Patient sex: F
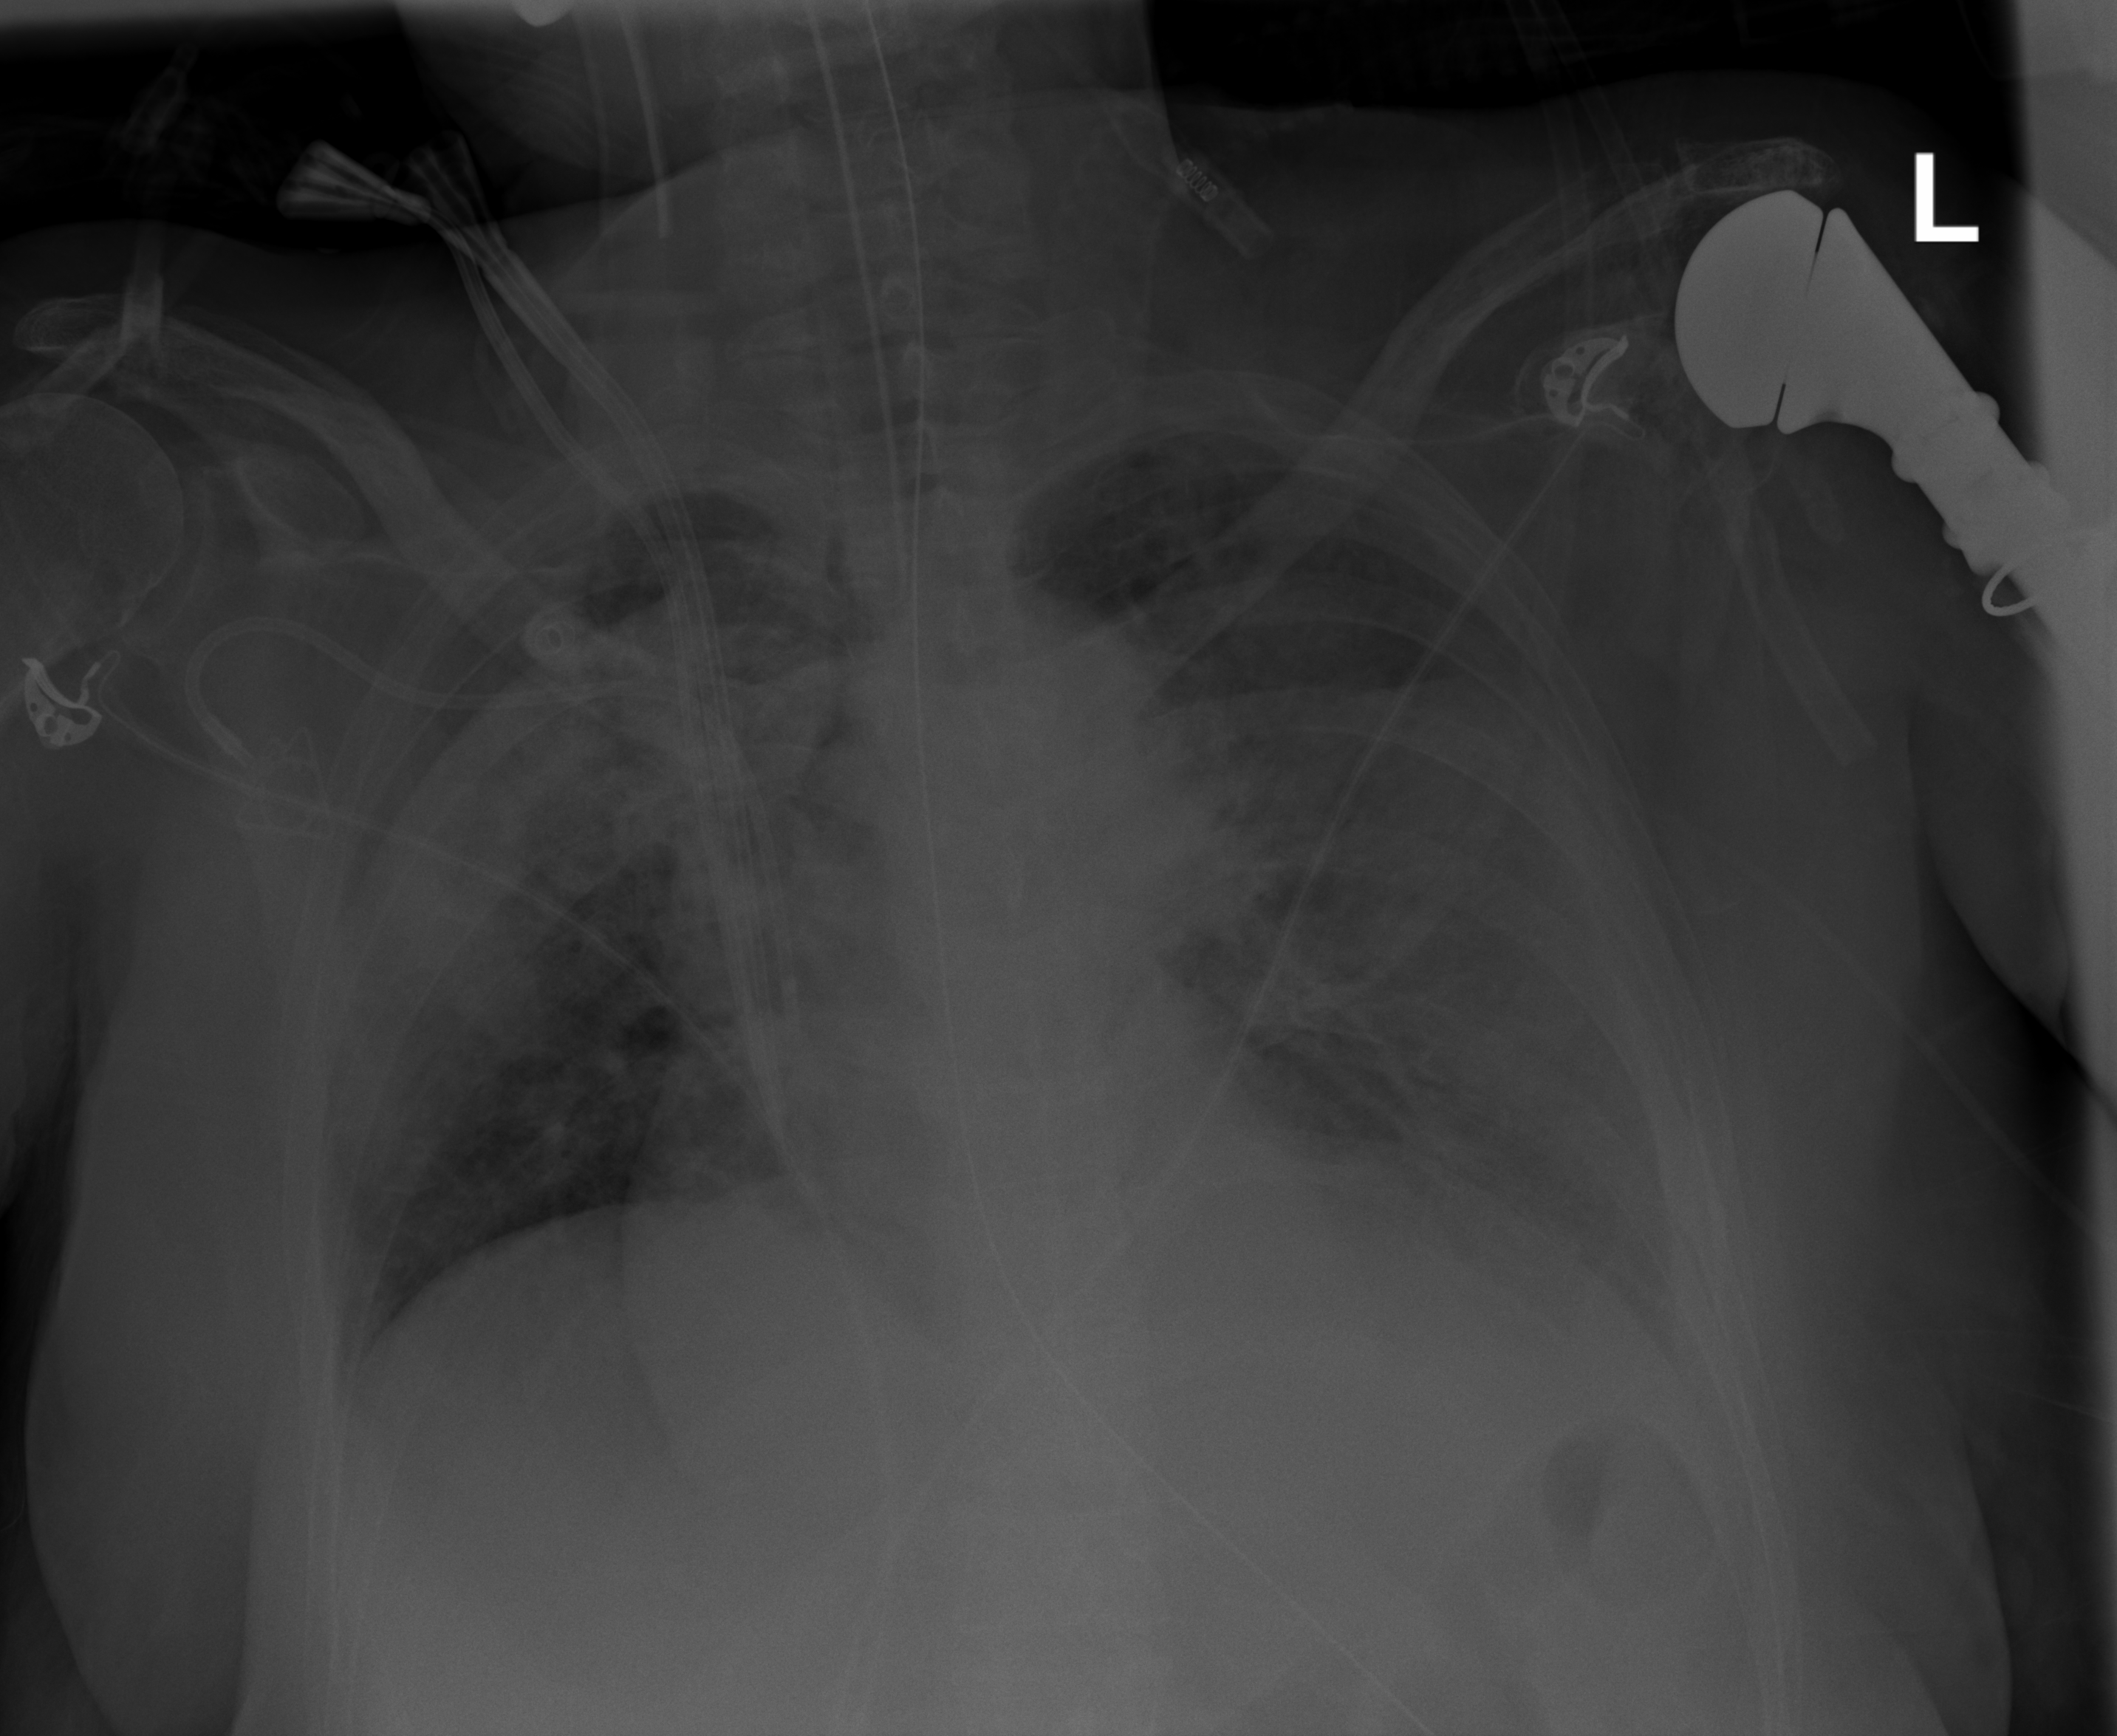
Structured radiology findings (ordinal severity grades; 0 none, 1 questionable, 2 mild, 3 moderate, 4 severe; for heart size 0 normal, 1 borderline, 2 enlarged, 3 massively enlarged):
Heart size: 1
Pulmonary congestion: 2
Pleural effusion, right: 2
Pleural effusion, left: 2
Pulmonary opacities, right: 4
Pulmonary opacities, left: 3
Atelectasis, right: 2
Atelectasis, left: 2